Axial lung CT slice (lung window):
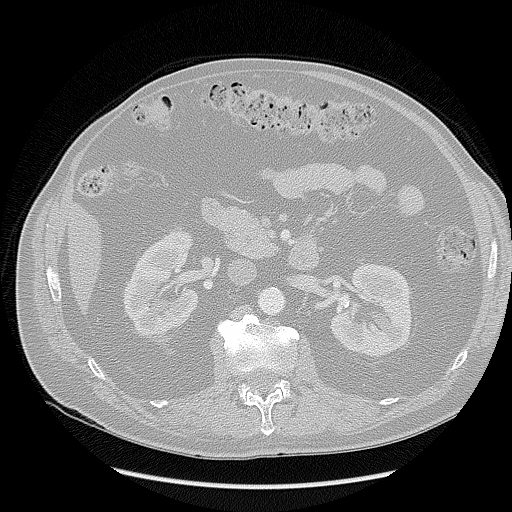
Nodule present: no